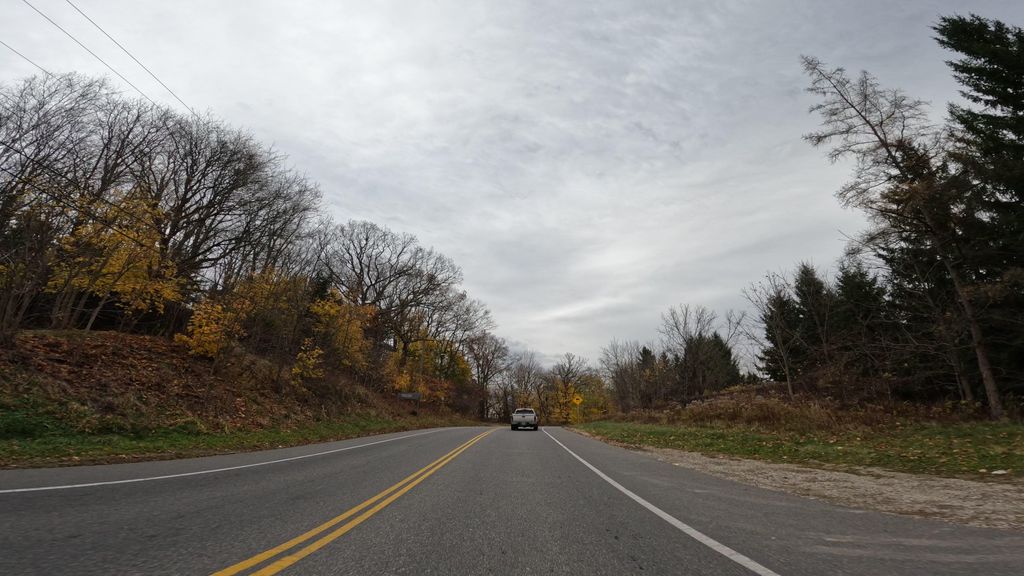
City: hamilton